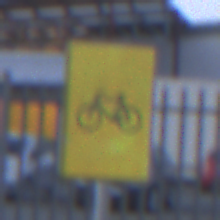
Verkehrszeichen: RadverkehrOhnePfeilsymbol
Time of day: SunriseSunset
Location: Outdoor (Suburban)
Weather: PartlyCloudy
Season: NotSpecified
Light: Natural